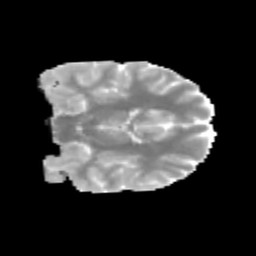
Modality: MD
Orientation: coronal
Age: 11
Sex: female
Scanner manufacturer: siemens
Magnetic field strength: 3 T
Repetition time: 3.8 s
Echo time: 0.07 s